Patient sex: F
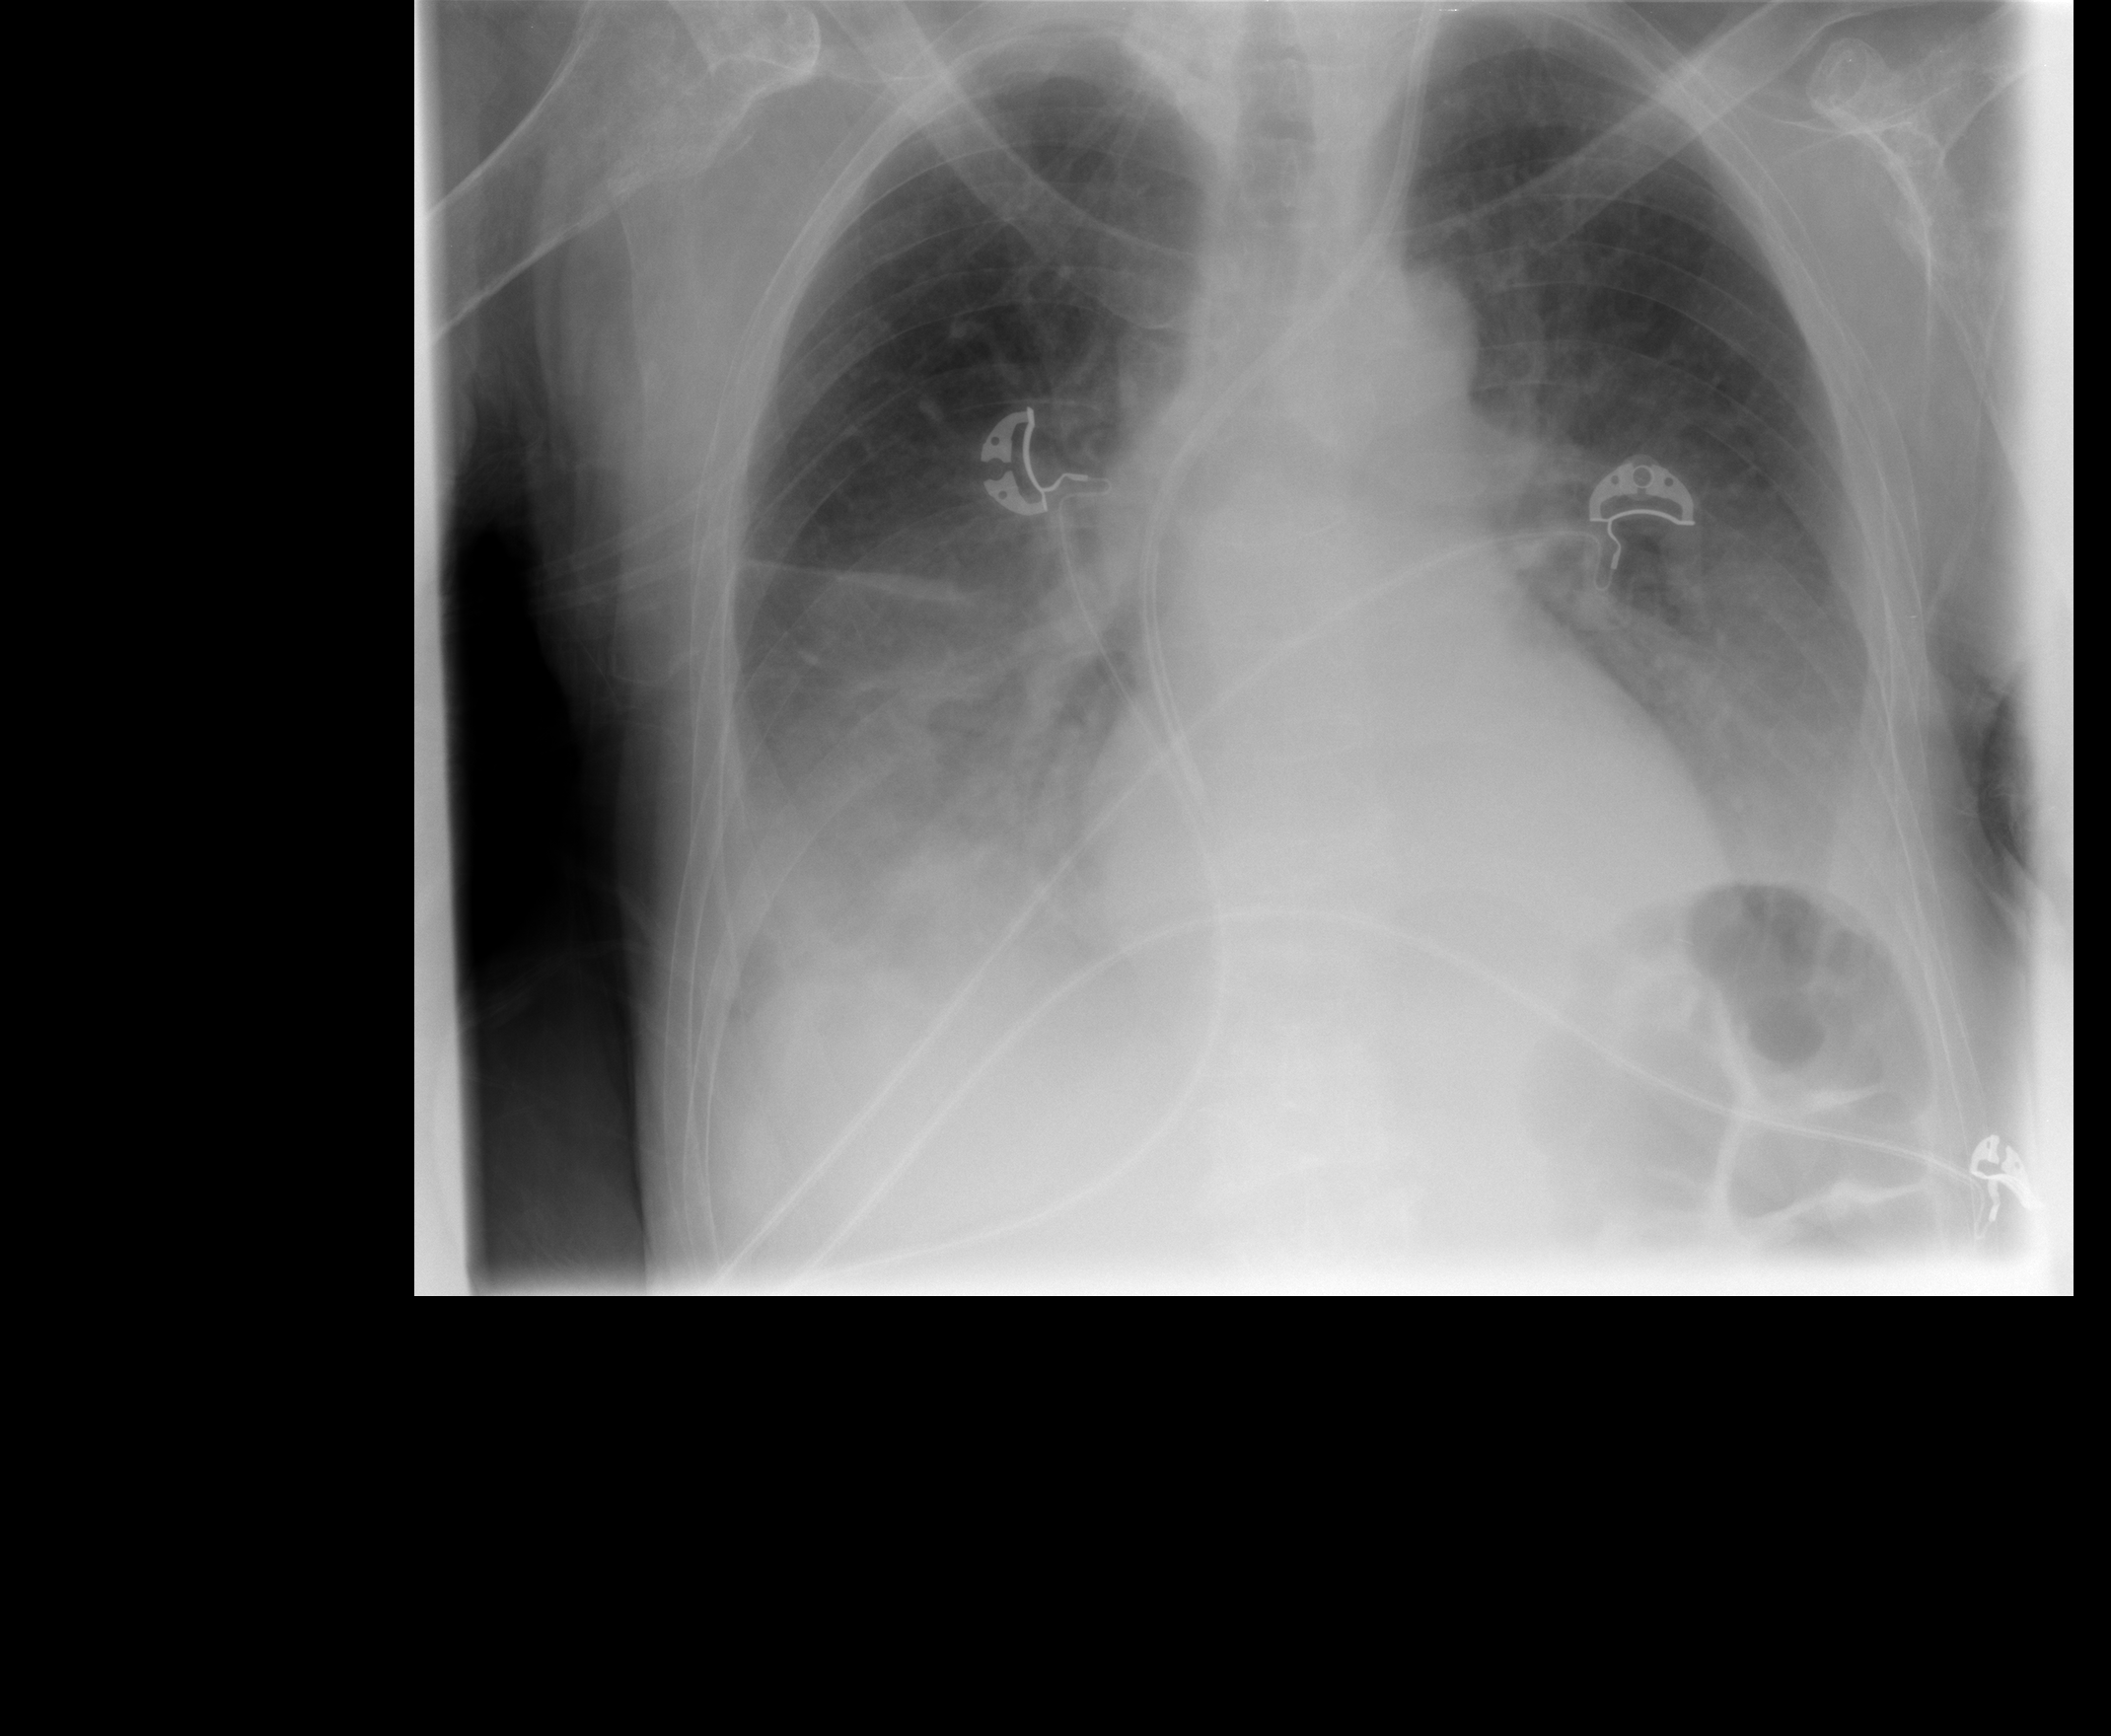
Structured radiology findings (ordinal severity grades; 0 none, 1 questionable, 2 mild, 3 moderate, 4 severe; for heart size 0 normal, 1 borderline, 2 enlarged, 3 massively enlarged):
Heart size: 0
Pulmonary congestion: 0
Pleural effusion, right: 3
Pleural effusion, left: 3
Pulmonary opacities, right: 3
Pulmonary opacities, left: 2
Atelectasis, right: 2
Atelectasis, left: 2